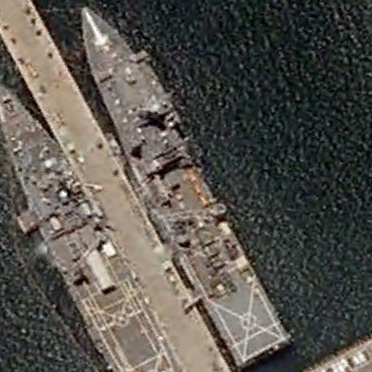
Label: combat